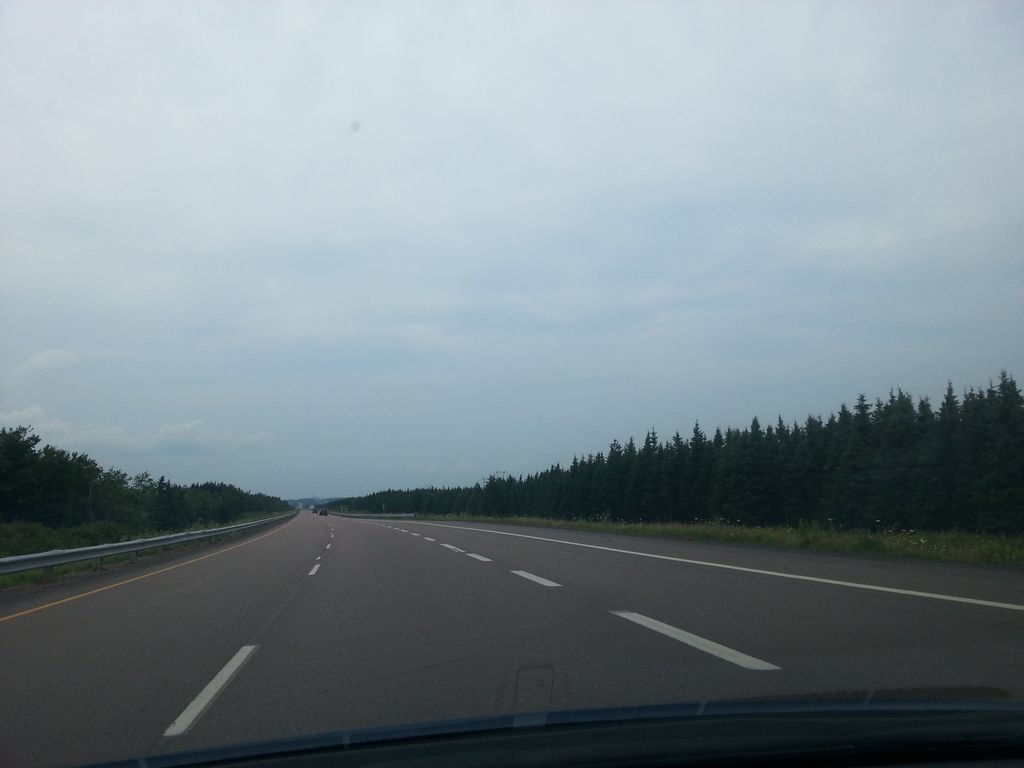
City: charlottetown